Question: Also the html isn't rendering. Doesn't happen on firefox or ie, who knows what other browsers it does happen on. As you can see the content type is right, I'm guessing it might have to do with the way the file is being saved, since it's a static html file without an html extension? But I don't know how to fix it. Anyone know how?

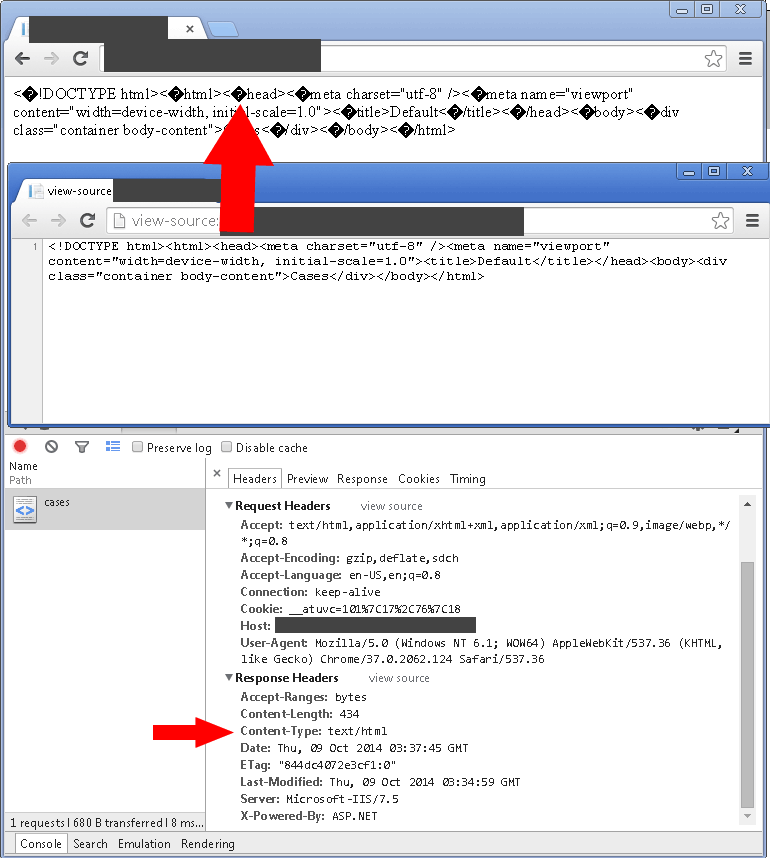
Answer: It displays like this because it was saved as 'unicode' encoding. Make sure you're setting the encoding type to 'ASCII' when you save the file, and this will go away.